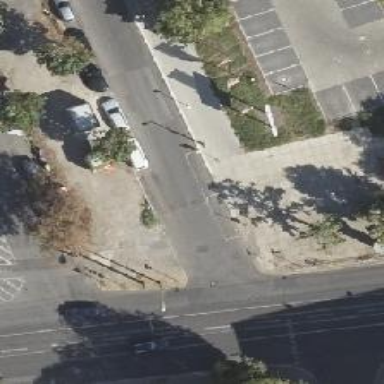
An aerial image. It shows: Unmarked crossing on the road.